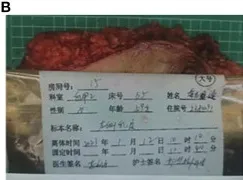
(B) The whole excised tissue of the left breast.
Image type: medical_photograph (other_medical_photograph)